Question: There is a Delphi 2007 Application that offers a WebService over RemObjects. I want now to pass a UTF-8 String to this application using this WebService. Now there are two String types that I could use in Delphi2007: Utf8String and WideString. (Utf8String is in Delphi 2007 equal to String - AnsiString)

I have tried it with both but only with the Utf8String it works. Is using a Utf8String correct or am I missing something else?
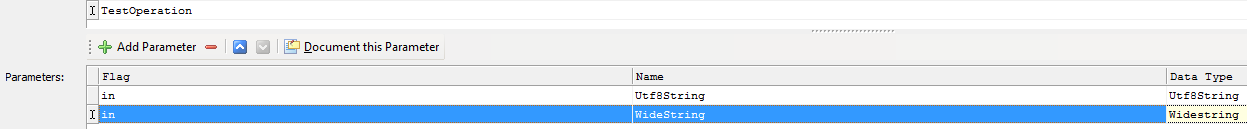
Answer: 'WideString' is encoded in UTF-16 in all Delphi versions. It's a wrapper around the COM 'BSTR'. You simply cannot store UTF-8 content in a 'WideString'.
The data type that holds UTF-8 strings in pre-Unicode Delphi is 'UTF8String', which is essentially just an 'AnsiString'. It is defined like so:
'''
type
UTF8String = type string;
'''
In pre-Unicode Delphi, 'string' is 'AnsiString', an array of 8 bit character elements. Precisely what is needed to hold a UTF-8 payload.
In post-unicode Delphi, 'UTF8String' is still an 'AnsiString', but this time with code page information.
'''
type
UTF8String = type AnsiString(65001);
'''
So, in all cases, you use 'UTF8String' to hold a UTF-8 encoded string.